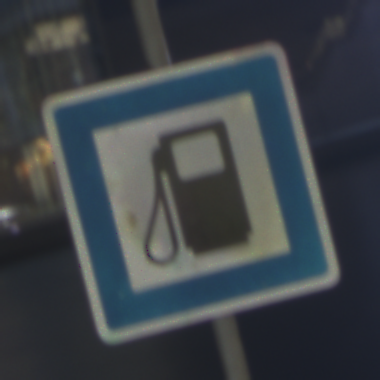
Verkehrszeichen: Tankstelle
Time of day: Night
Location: Outdoor (Urban)
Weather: PartlyCloudy
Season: NotSpecified
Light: Artificial